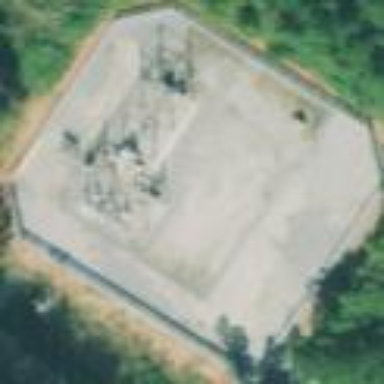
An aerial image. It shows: Distribution level power substation enclosed by fence.